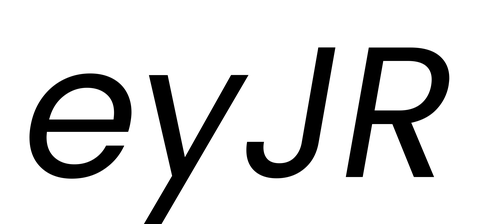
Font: Poppins-Italic